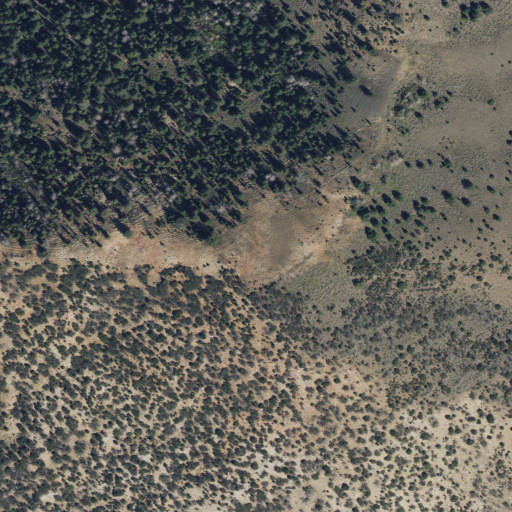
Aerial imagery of mountain in Utah named Kinneys Peak containing evergreen forest and shrub